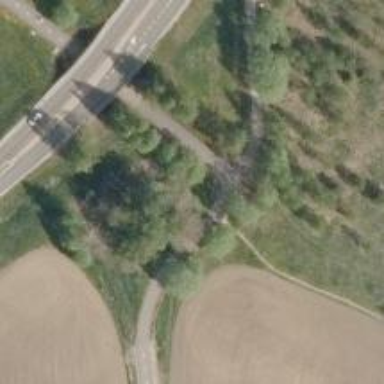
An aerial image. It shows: Asphalt cycleway. This cycleway is connection type.